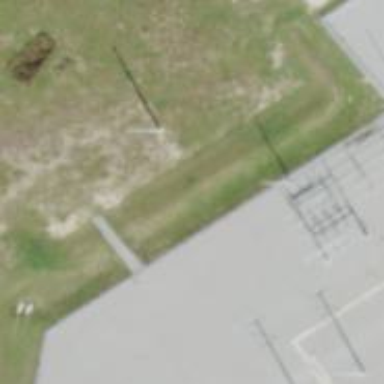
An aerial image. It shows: Power pole.